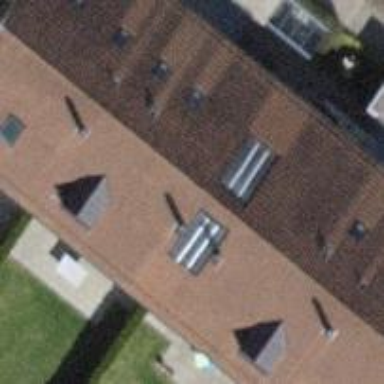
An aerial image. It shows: Terrace building with tile roof.